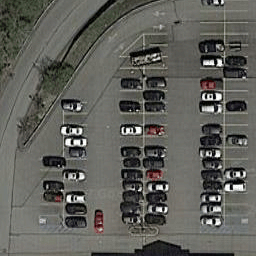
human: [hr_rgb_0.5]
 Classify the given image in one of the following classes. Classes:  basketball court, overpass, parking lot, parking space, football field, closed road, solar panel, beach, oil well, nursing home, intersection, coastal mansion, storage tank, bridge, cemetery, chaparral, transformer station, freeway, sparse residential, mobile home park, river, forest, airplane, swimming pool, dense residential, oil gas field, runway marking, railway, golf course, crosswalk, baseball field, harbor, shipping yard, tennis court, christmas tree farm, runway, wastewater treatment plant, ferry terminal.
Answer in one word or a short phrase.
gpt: parking lot